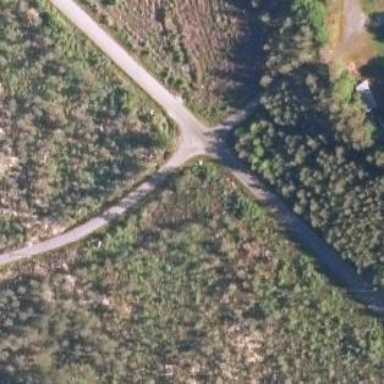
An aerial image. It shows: Tertiary road.